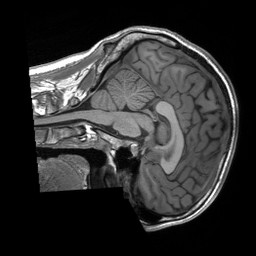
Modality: T1w
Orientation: sagittal
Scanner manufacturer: siemens
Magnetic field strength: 3 T
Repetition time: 2.3 s
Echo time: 0.00207 s